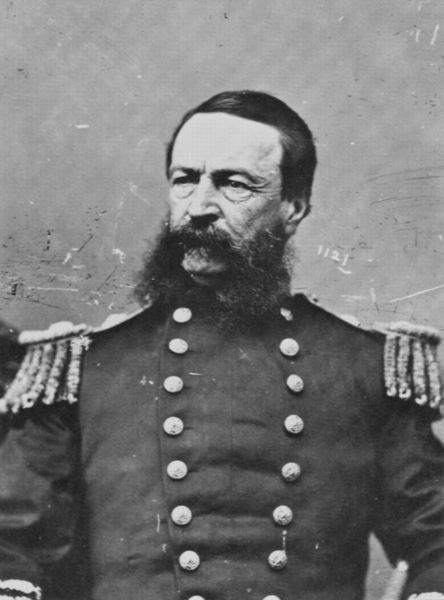
Titel: Admiral Porter
Künstler: Mathew B. Brady
Schlagwörter: dunkel, mann, weiß, gelb, sitzen, brust, frisur, grau, hintergrund, mund, nase, ohr, schwarz, stirn, blick, alt, bart, jacke, schnurrbart, wand, arme, augen, falten, gesicht, bild, bildnis, herr, portrait, porträt, gold, haare, halbfigur, person, brustbild, frontal, kinn, knopf, ohren, schultern, kaiser, könig, tapete, ernst, streng, edel, knöpfe, oberkörper, dünn, foto, fotografie, photographie, schlicht, schwarzweiss, militär, uniform, soldat, backenbart, epauletten, offizier, schulterklappen, armee, tressen, müde, general, trodeln, admiral, marine, ernster blick, würdenträger, zweireiher, ghaar, zweireihig, lietzen, 1121